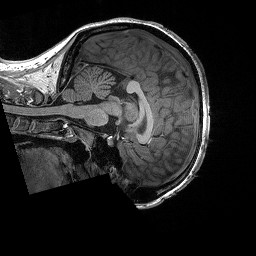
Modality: T1w
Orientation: sagittal
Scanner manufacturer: siemens
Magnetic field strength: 3 T
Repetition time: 2.3 s
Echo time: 0.00294 s